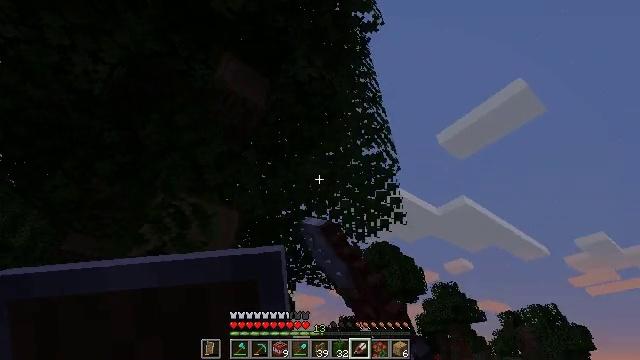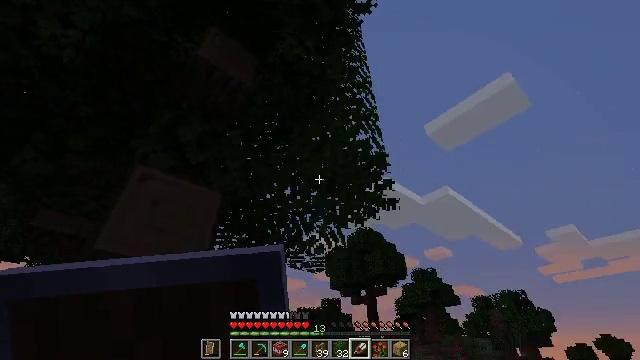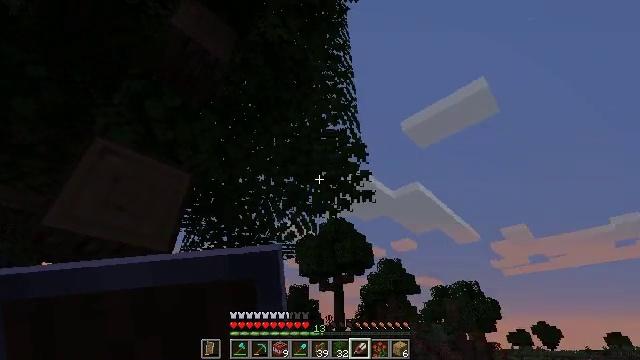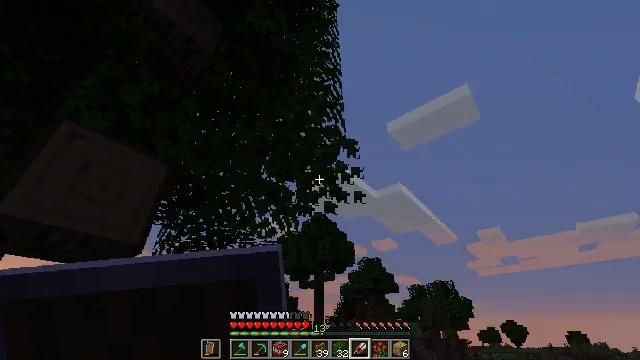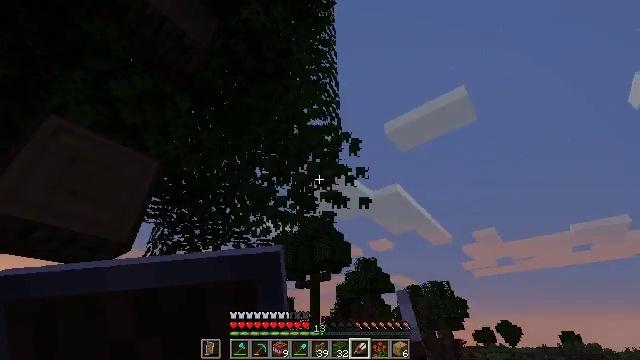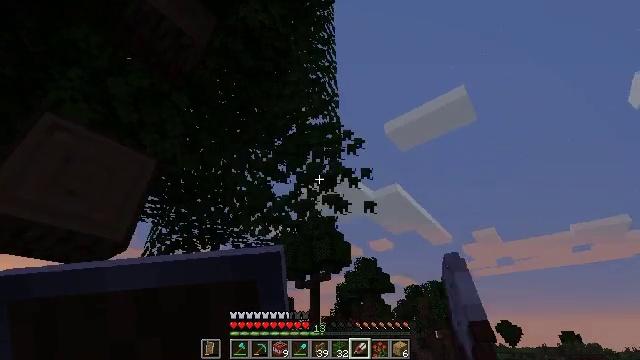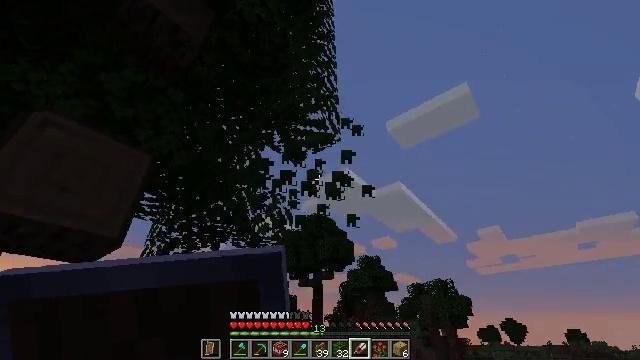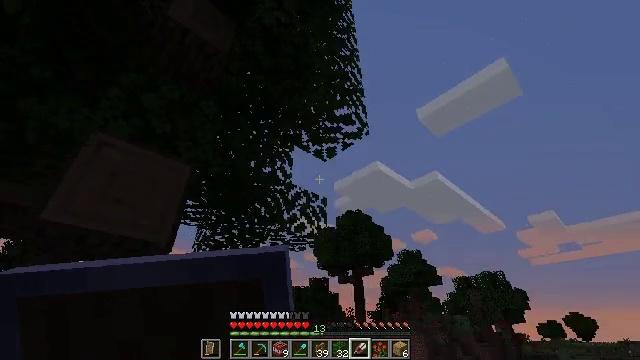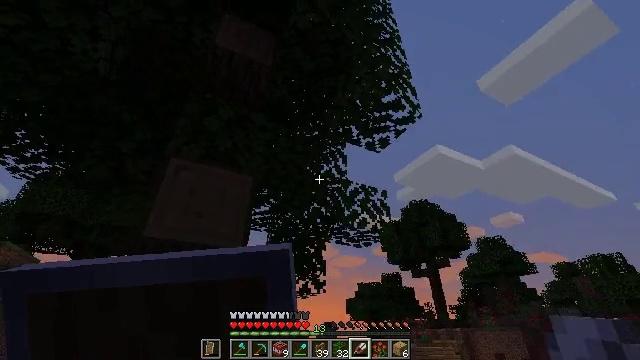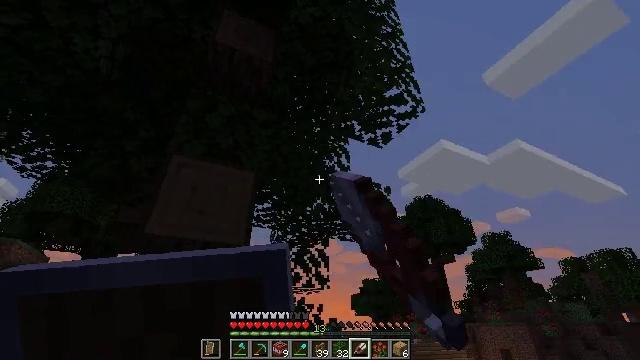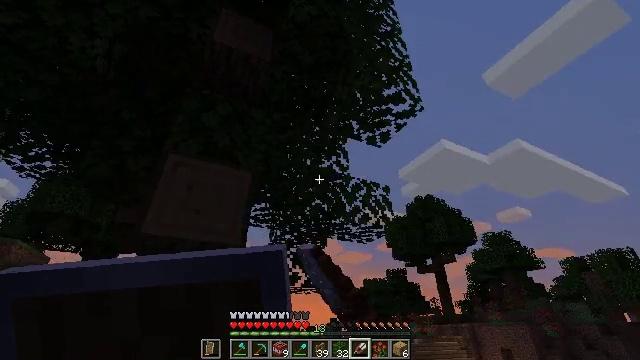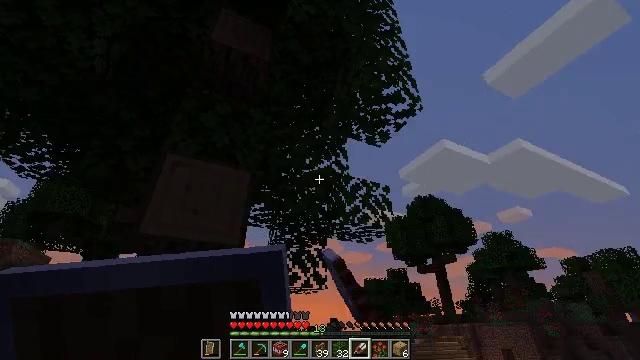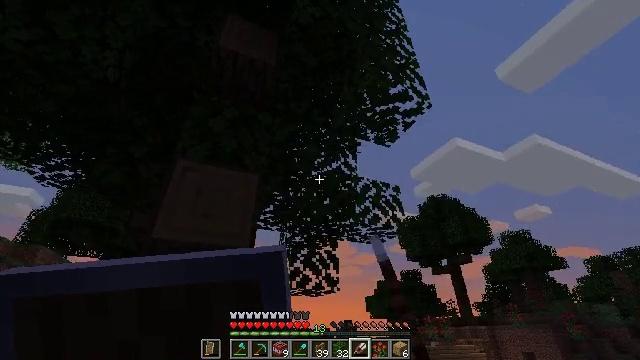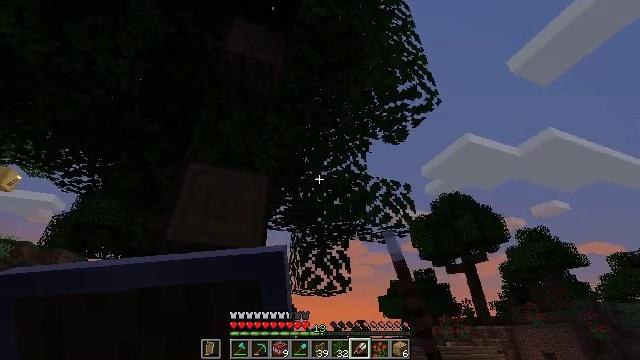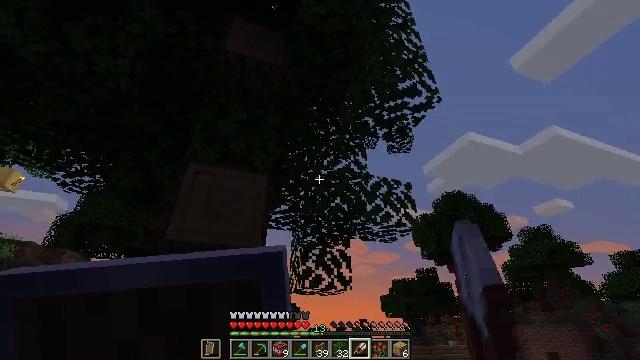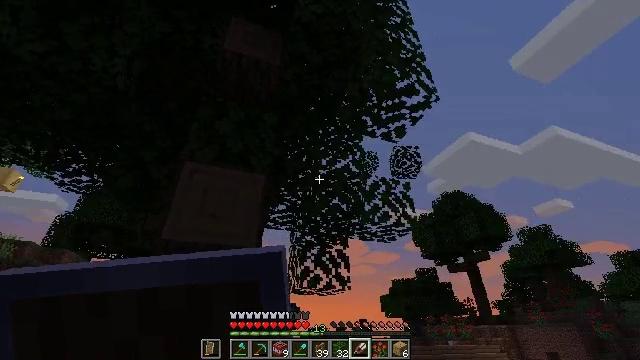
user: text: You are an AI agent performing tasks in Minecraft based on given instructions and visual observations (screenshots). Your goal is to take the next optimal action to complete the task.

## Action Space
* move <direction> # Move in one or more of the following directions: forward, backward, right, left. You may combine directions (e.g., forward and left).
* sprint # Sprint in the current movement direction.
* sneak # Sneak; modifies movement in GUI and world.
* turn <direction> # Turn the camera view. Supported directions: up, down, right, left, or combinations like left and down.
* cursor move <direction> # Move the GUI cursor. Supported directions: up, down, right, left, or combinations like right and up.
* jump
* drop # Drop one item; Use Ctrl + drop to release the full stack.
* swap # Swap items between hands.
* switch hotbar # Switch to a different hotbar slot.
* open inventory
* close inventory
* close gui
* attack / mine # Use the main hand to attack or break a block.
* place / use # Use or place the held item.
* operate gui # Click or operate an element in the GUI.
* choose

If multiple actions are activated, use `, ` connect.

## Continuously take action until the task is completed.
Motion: motion action
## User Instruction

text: Trim the tree by mining oak leaves.
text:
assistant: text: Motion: move forward, sneak, turn right and down, attack / mine
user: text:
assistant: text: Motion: move forward, sneak, turn right and down, attack / mine
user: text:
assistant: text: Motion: move forward, sneak, turn right, attack / mine
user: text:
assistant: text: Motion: move forward, sneak, attack / mine
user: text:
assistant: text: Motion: move forward, sneak, attack / mine
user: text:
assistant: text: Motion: move forward, sneak, attack / mine
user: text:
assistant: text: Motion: sneak, turn left, attack / mine
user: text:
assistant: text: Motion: move forward, sneak, turn left, attack / mine
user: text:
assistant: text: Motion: move forward, sneak, turn left, attack / mine
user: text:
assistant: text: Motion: move forward, sneak, attack / mine
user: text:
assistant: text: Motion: move forward, sneak, attack / mine
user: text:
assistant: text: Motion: move forward, sneak, turn left, attack / mine
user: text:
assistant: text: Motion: move forward, sneak, turn left, attack / mine
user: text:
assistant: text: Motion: move forward, sneak, attack / mine
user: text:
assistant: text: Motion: move forward, sneak, attack / mine
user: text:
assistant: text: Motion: move forward, sneak, attack / mine
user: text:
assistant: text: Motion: move forward, sneak, turn right and down, attack / mine
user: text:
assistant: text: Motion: move forward, sneak, turn right and down, attack / mine
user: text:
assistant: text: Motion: move forward, sneak, turn right and down, attack / mine
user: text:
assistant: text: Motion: move forward, sneak, turn down, attack / mine
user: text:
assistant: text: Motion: move forward, sneak, turn left and down
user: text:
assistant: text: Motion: move forward, turn left and down
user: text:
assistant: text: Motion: move forward, turn right and down
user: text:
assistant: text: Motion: move forward
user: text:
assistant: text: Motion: move forward
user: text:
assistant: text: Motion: move forward
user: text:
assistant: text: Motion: move forward
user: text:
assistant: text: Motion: move forward, sprint, turn left
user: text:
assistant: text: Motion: move forward, sprint, turn left and down
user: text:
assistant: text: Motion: move forward, sprint, turn left and down